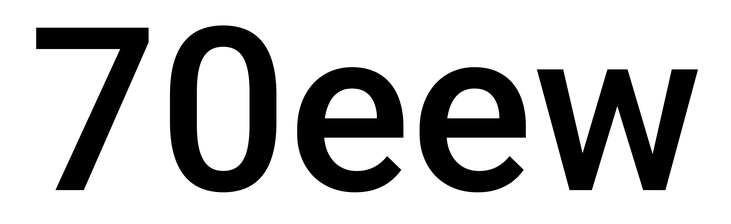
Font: Roboto_Medium